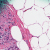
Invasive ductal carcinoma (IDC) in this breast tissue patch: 0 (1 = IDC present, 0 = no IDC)